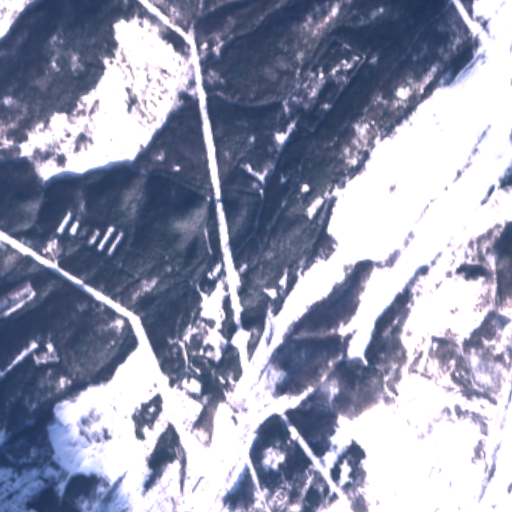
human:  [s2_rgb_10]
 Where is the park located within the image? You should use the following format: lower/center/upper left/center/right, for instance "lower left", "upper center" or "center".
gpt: The park is located in the lower left of the image.
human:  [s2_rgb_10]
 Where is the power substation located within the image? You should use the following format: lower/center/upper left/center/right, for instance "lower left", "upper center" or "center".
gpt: The power substation is located in the lower center of the image.
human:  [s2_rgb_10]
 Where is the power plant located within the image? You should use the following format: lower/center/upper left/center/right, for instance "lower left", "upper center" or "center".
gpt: There is no power plant in the image.